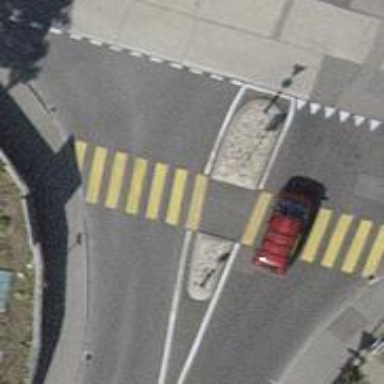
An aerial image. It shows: Marked footway crossing with asphalt surface and pedestrian island.